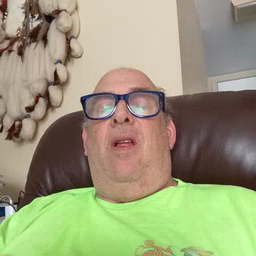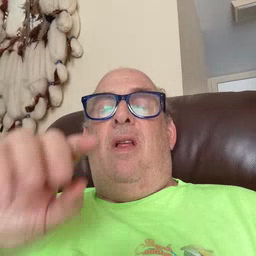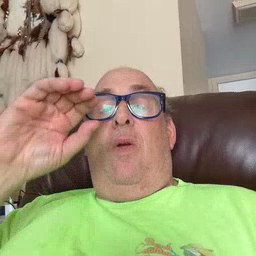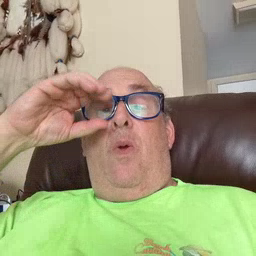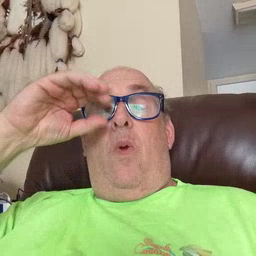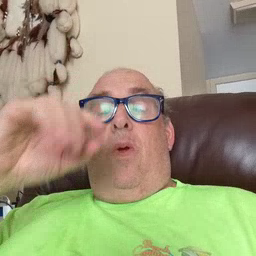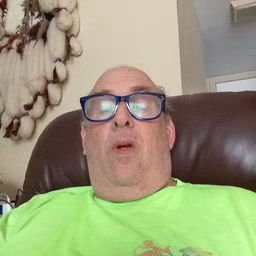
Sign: owl